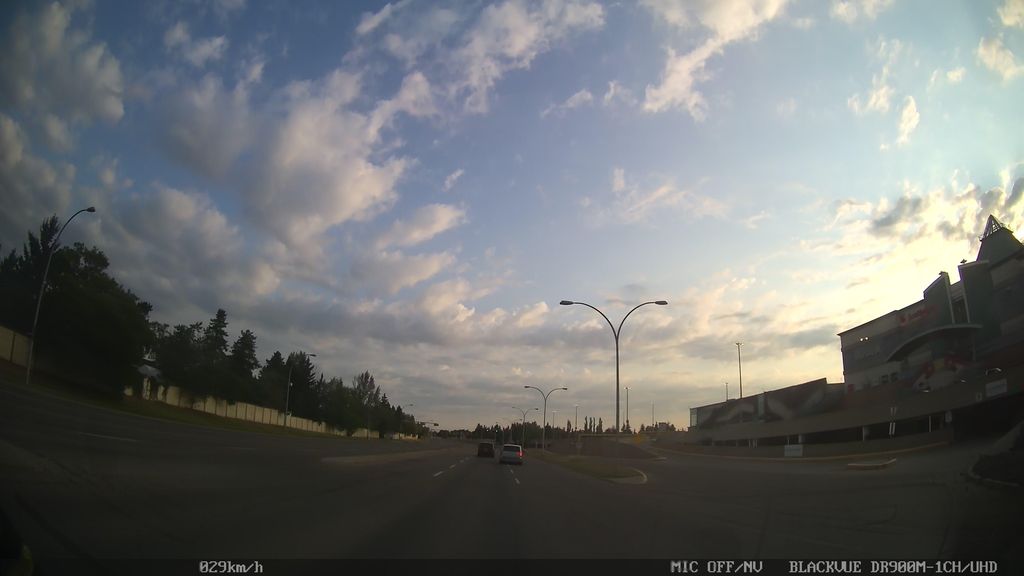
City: edmonton